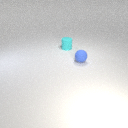
small blue rubber sphere to the right of small cyan rubber cylinder